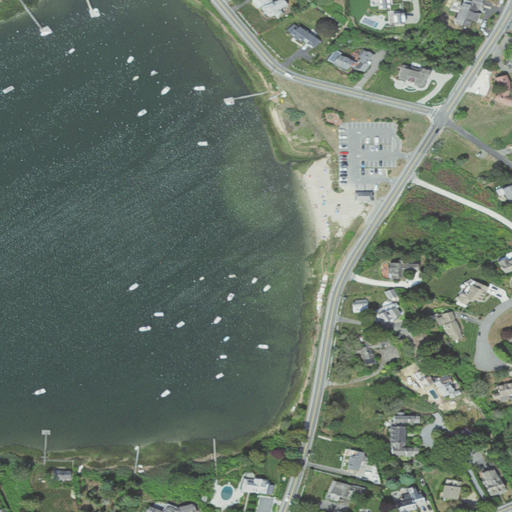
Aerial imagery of beach in Massachusetts named Oyster Pond Beach containing open water, medium intensity development, low intensity development, open development, barren land, and high intensity development